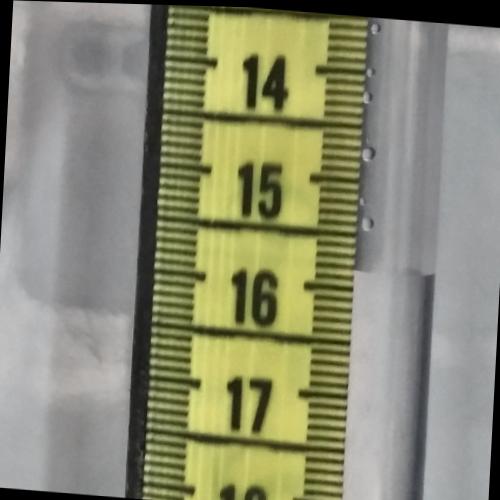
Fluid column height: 15.8 cm